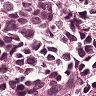
Metastatic tissue present: yes